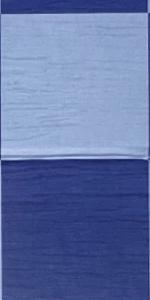
Label: Empty